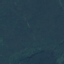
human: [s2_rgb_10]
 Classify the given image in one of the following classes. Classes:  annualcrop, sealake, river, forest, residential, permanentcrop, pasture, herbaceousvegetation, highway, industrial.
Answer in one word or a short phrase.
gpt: Forest